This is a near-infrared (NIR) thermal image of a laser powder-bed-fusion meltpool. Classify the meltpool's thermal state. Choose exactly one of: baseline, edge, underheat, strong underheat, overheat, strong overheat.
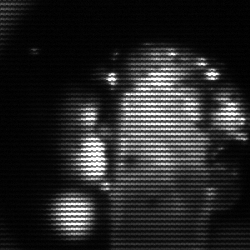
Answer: strong underheat